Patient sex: F
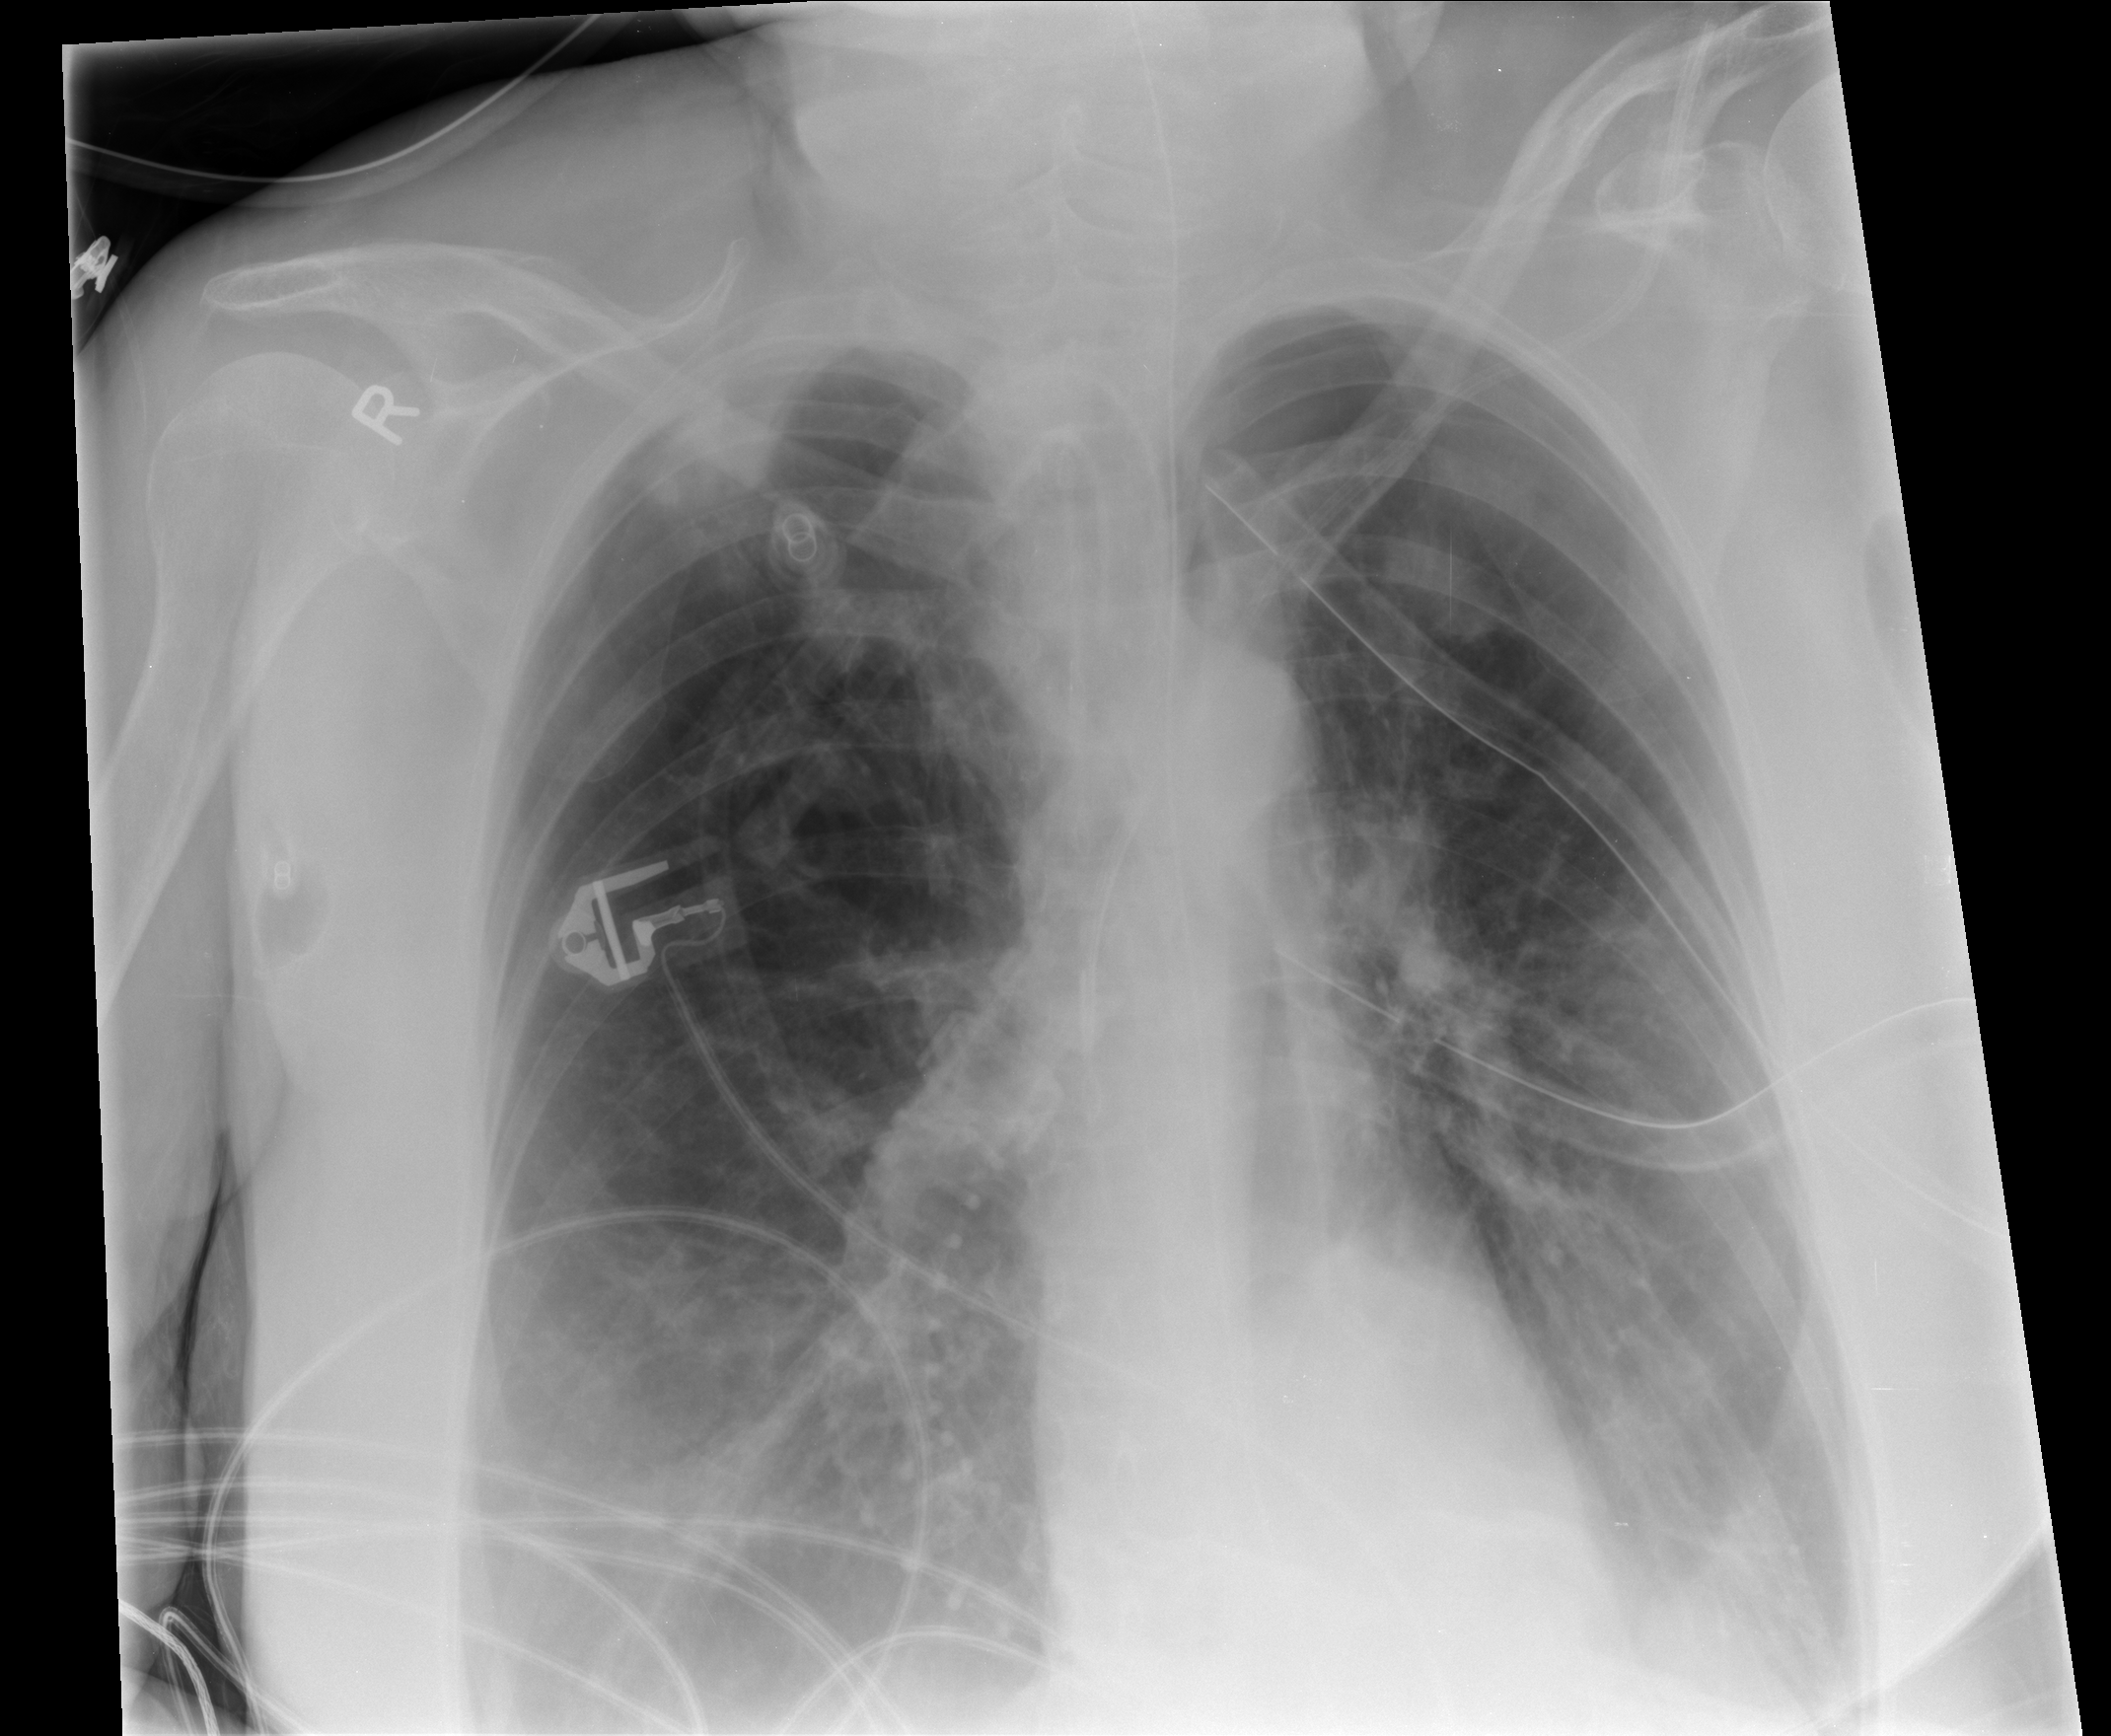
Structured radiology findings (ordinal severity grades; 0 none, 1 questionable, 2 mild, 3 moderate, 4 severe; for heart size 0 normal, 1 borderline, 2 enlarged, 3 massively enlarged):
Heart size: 0
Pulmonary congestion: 0
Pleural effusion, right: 1
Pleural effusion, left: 0
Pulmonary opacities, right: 0
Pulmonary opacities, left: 0
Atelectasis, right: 2
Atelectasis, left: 3